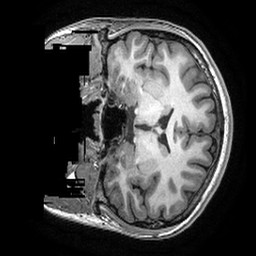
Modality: T1w
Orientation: coronal
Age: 20
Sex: female
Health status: healthy
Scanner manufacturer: ge